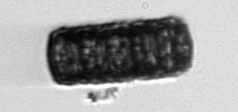
Label: Paralia_sulcata